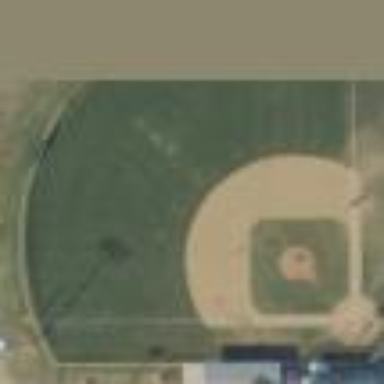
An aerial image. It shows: Baseball pitch for leisure and sports activities.